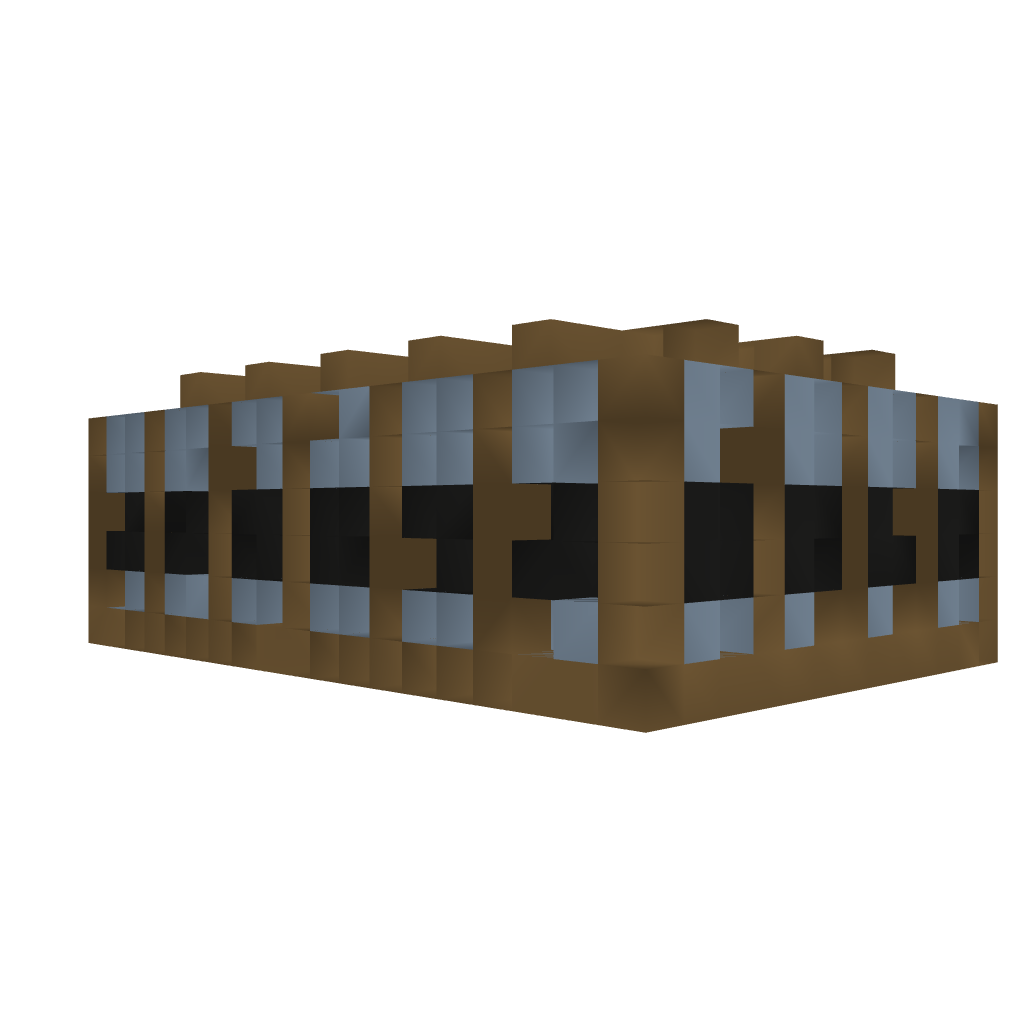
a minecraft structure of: House